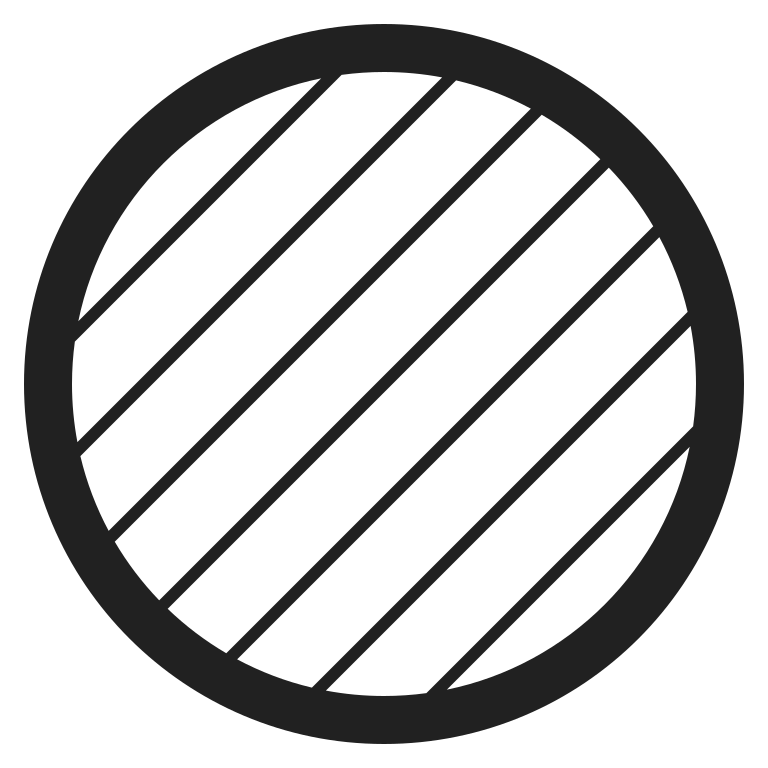
yellow circle high contrast